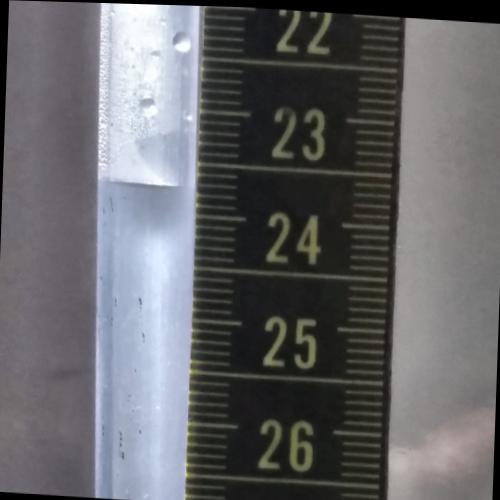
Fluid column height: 23.7 cm